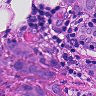
Metastatic tissue present: yes